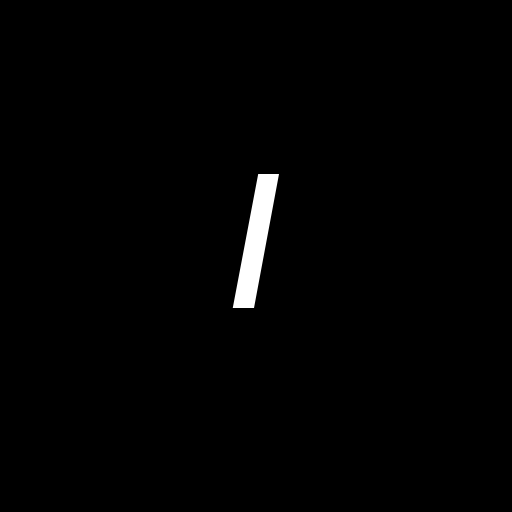
Character: /
Unicode: U+002F (SOLIDUS)